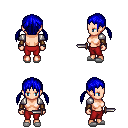
a pixel art fantasy rpg character, female body template, human, light skin, steel arm armor, red pants, blue twin-tailed hairstyle, cloth bracers, white slippers, dagger, four views (front, back, left, right), 2x2 character sprite sheet, small pixel art, hard edges, no anti-aliasing